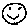
Label: smiley face